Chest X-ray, AP view. Patient: 35 years old, sex F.
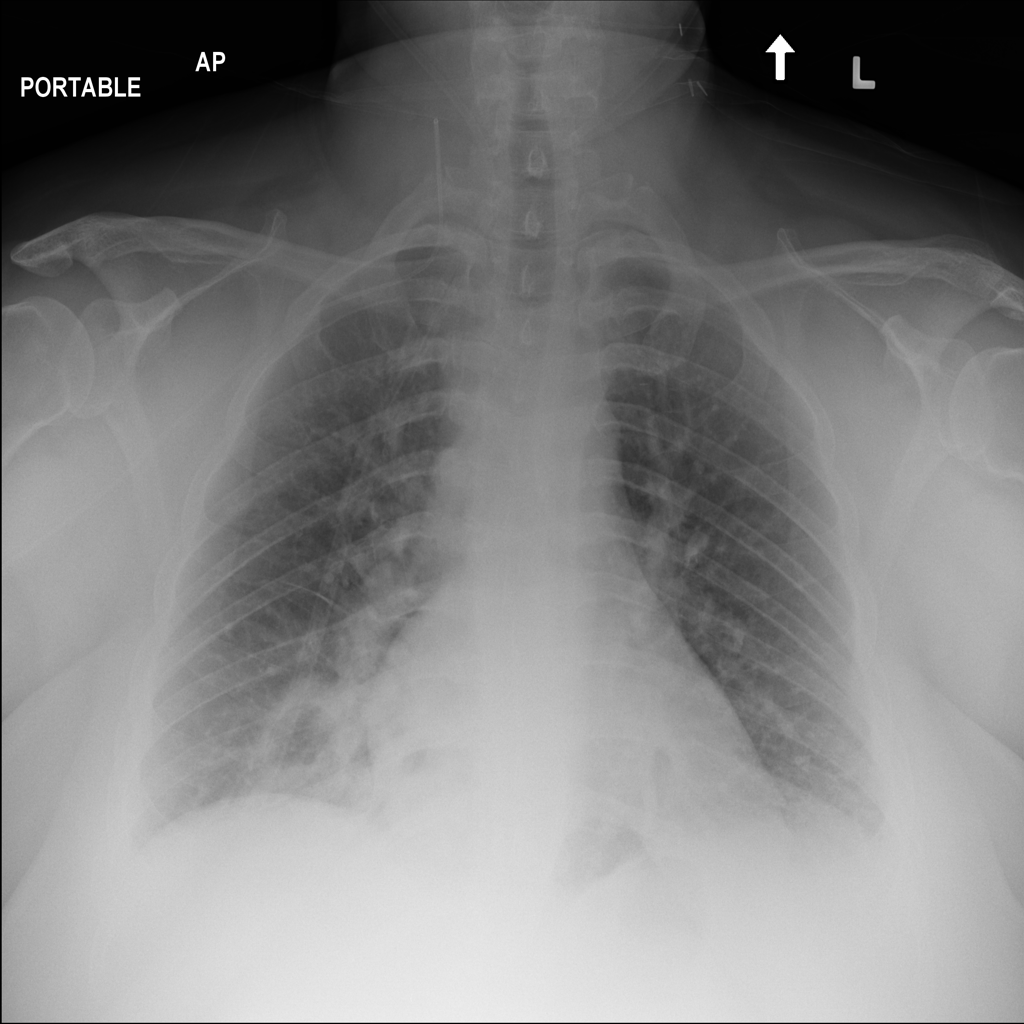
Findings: Consolidation